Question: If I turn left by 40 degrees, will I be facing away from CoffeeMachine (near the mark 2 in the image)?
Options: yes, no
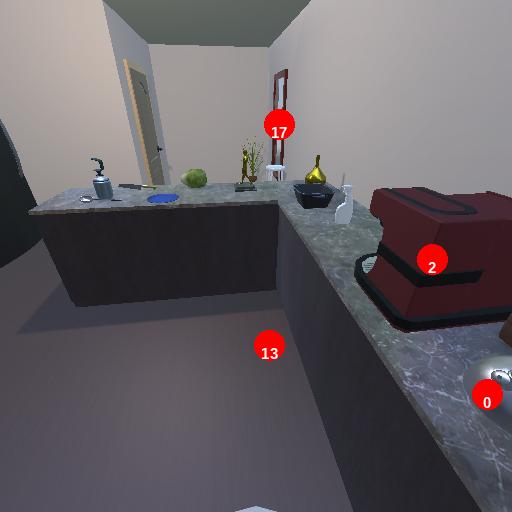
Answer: yes